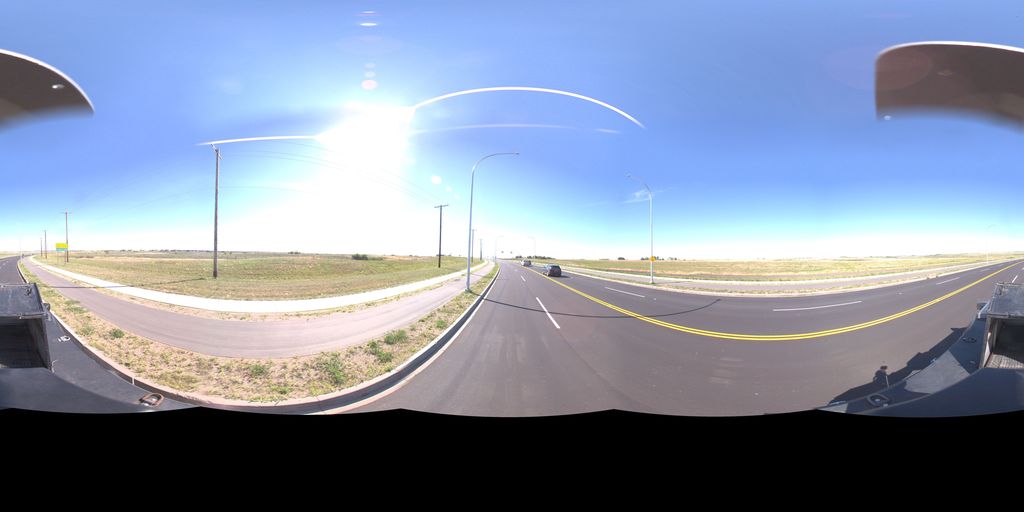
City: saskatoon